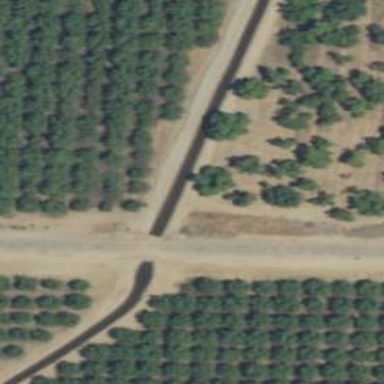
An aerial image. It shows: Culvert underpass for canal.